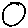
Label: circle